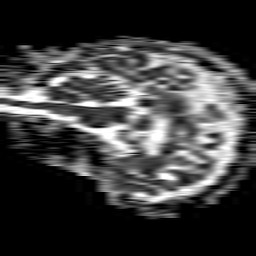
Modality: ADC
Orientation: sagittal
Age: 73
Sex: female
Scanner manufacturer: philips
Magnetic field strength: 1.5 T
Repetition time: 4.6 s
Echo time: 0.09059 s